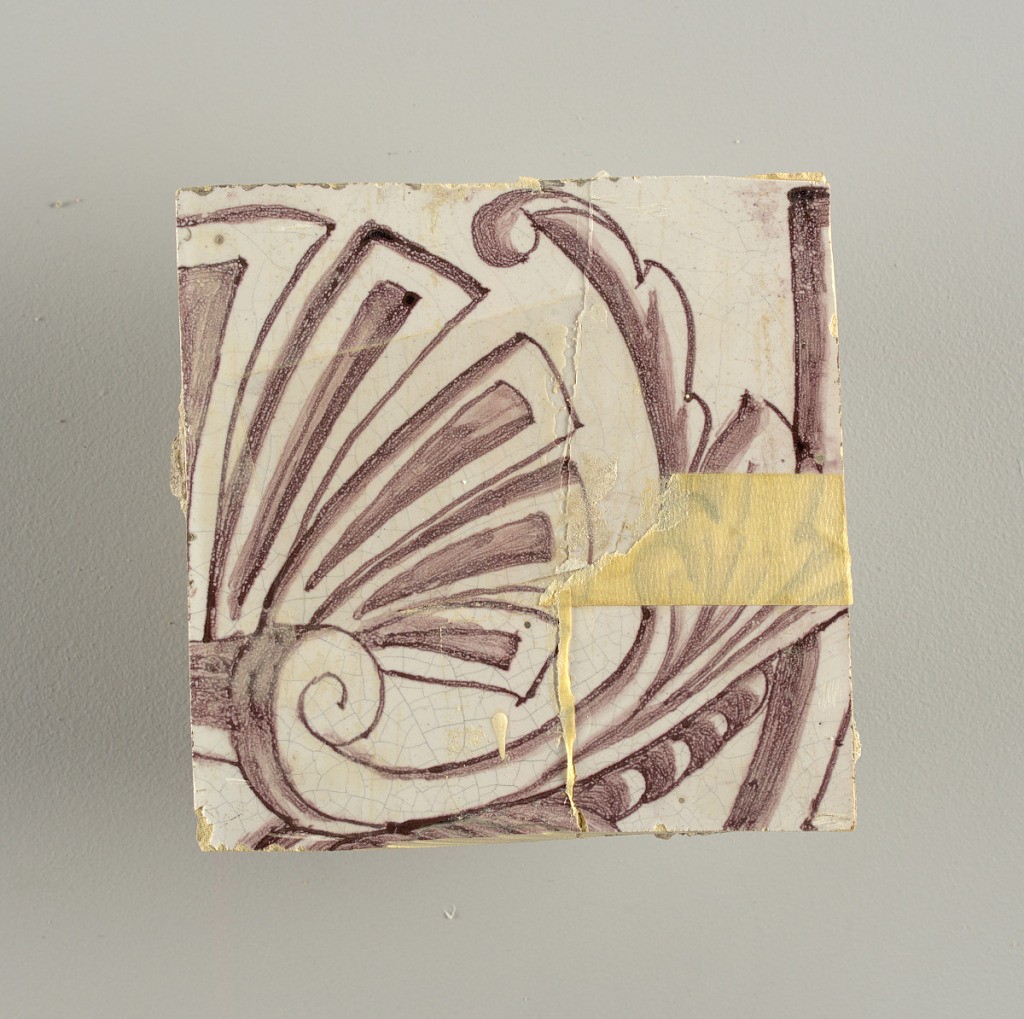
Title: Wall facing
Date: ca. 1725
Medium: Tin-glazed earthenware, underglaze
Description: Horizontal rectangle.  Thirty-seven tiles wide and twenty-one high with opening for door or window nineteen and one-half tiles high and twelve wide.  To left and right of opening, centered canopy above. Left, woman representing Hope, right, a sculputure urn.  Centered above opening, a mascaron.  Arabesque design of foliage.